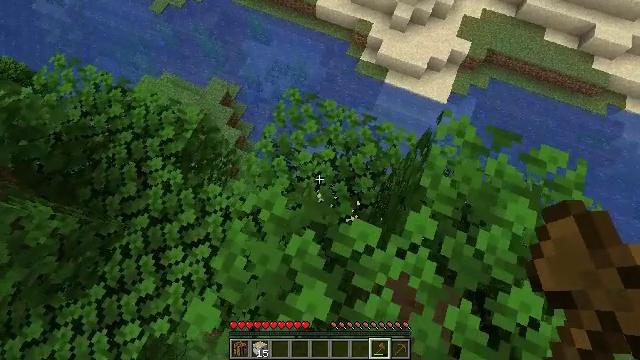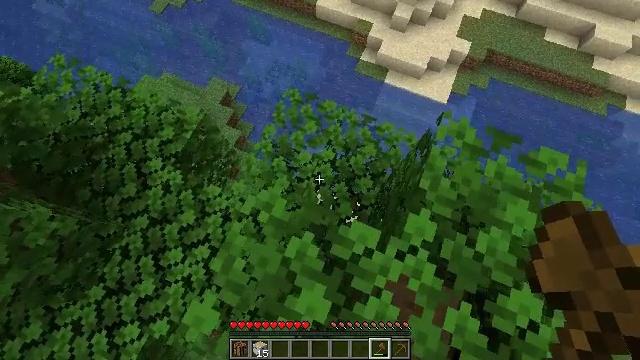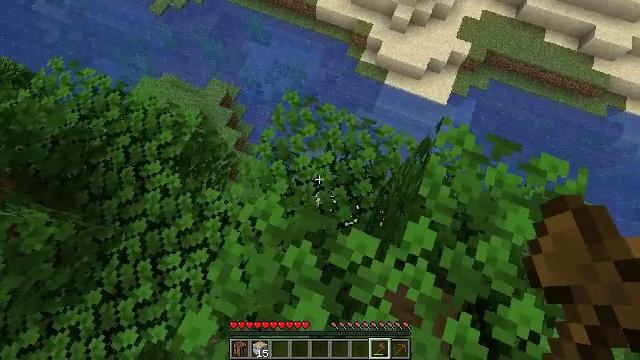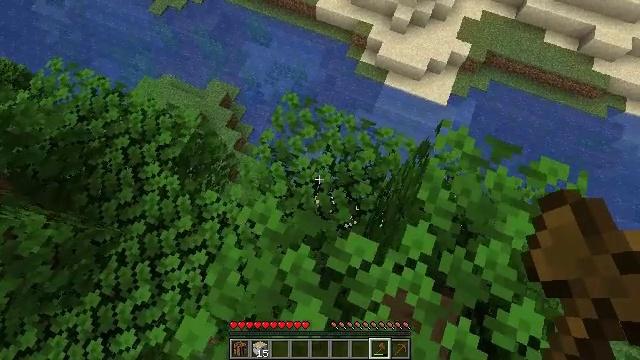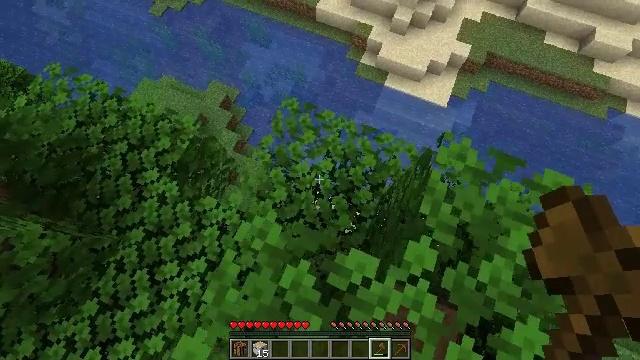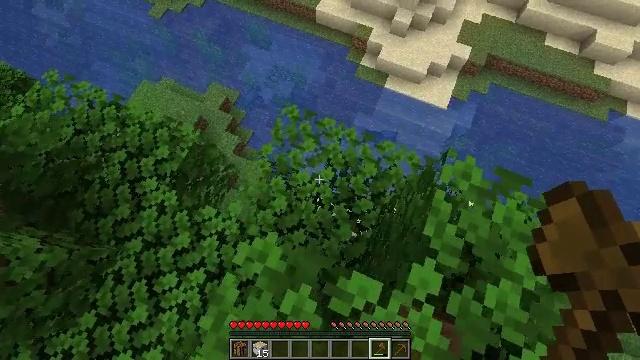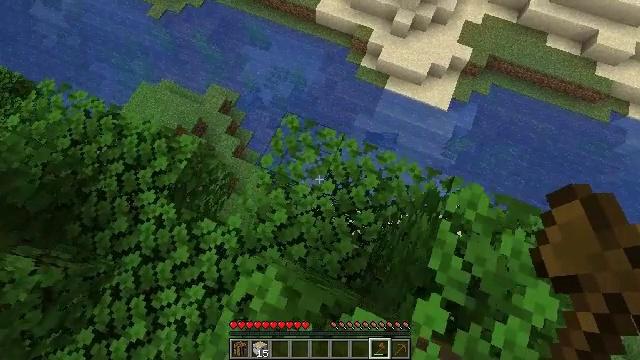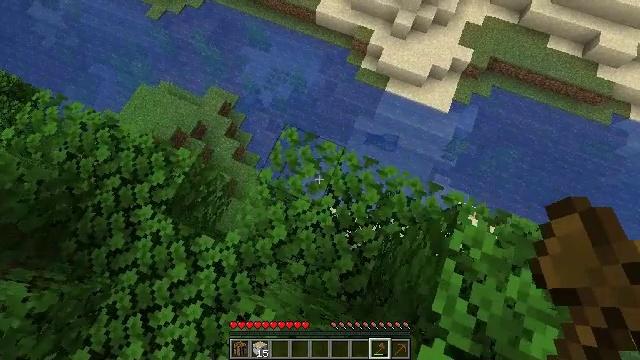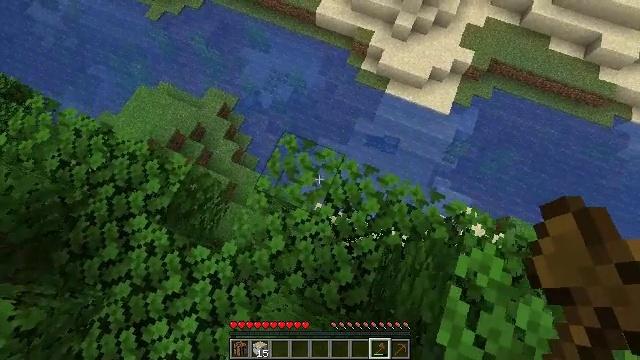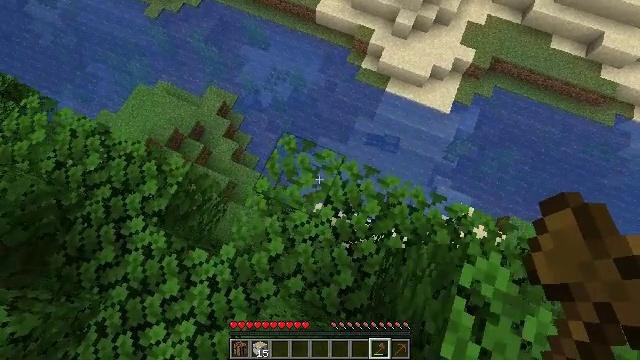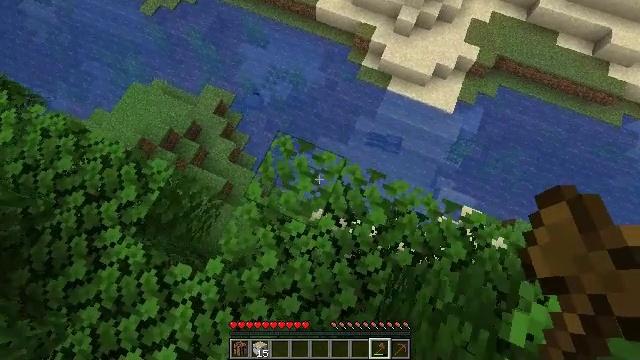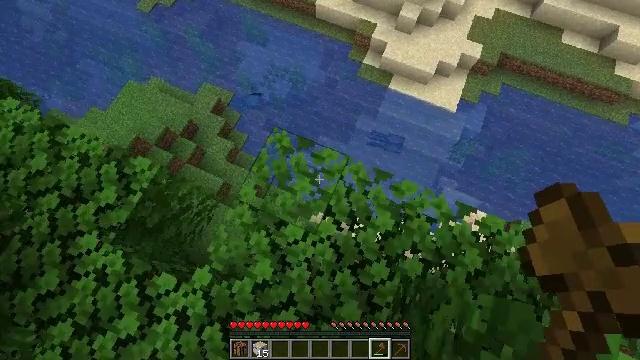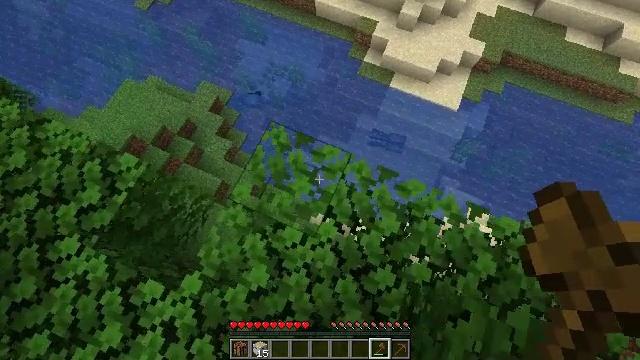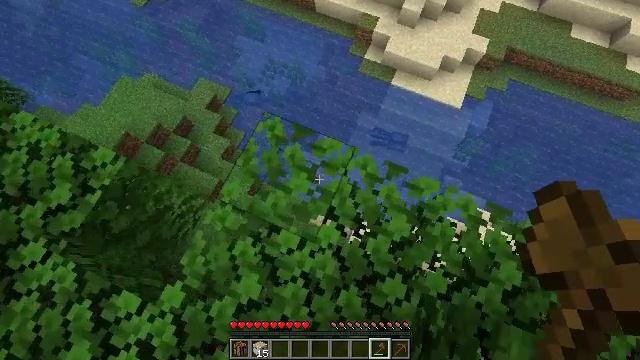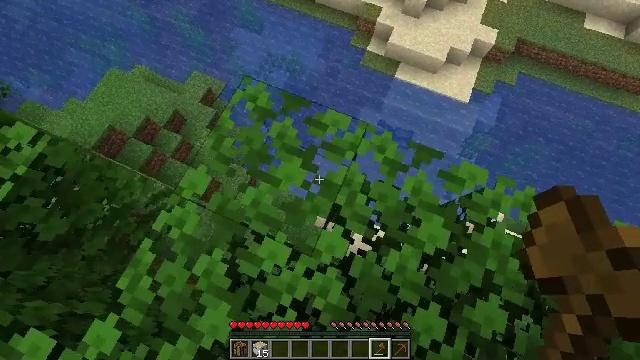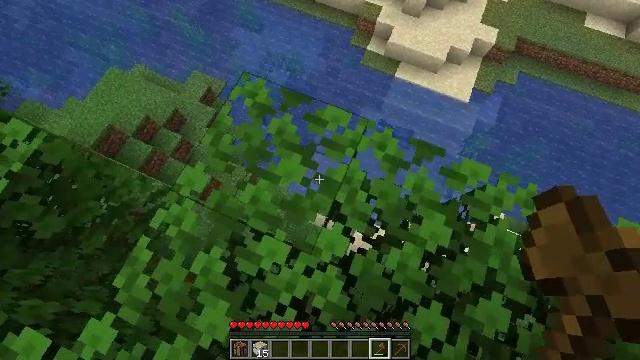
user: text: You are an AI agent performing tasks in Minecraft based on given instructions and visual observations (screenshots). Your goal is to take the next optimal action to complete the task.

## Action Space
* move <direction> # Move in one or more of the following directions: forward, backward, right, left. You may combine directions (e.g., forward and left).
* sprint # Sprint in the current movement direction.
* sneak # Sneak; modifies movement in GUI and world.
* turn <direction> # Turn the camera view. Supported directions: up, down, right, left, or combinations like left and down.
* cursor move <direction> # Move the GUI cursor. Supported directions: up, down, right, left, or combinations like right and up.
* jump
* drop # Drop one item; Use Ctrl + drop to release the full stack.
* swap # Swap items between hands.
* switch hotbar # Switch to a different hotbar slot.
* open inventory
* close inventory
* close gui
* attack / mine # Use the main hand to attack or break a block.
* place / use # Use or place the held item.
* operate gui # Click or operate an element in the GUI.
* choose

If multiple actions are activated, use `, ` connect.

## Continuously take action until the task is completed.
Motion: motion action
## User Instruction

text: Break the sand block.
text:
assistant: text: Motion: no_op
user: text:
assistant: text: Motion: no_op
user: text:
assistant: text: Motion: no_op
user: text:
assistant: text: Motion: move forward
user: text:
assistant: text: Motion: move forward
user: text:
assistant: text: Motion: move forward
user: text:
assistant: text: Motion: move forward
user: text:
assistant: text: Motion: move forward
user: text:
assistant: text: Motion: no_op
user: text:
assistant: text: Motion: no_op
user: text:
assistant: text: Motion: no_op
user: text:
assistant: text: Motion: no_op
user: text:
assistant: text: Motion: no_op
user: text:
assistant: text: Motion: move back
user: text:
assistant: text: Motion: move back
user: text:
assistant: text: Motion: move back
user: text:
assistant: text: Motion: move back
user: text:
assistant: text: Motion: move back
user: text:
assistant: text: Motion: turn up
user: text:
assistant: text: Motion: turn right and up
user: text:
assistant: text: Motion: turn up
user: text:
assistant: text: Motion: sprint, turn up
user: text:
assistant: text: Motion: sprint, turn up
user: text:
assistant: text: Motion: sprint, turn up
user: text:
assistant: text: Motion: move forward, sprint, turn up
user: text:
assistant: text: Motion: move forward, sprint
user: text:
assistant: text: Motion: move forward, sprint
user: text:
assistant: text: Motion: move forward, sprint, turn left
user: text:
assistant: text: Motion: move forward, sprint, turn left
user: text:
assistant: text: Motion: move forward, sprint, turn left, jump